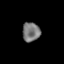
Tissue: lung
Cell type: Epithelial cells
Senescence score: 0.1836
Nuclear area (px): 332
Mean DAPI intensity: 119.979